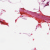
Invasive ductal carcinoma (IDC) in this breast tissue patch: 0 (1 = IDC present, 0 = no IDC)